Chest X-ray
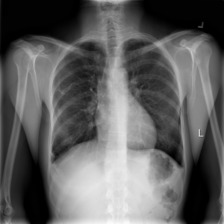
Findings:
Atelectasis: negative
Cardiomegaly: negative
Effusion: negative
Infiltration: negative
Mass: negative
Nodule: negative
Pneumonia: negative
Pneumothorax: negative
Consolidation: negative
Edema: negative
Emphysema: negative
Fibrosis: negative
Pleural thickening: negative
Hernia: negative